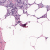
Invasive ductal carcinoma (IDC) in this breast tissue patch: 1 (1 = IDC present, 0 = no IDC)